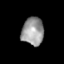
Tissue: skin
Cell type: Epithelial cells
Senescence score: 0.2735
Nuclear area (px): 602
Mean DAPI intensity: 152.822